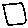
Label: square